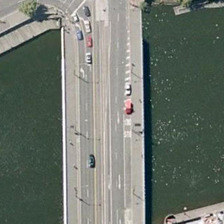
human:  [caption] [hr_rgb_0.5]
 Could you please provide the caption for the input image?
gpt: the road turns here and connects with the bridge .

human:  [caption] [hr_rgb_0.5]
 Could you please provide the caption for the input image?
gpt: a bridge with many cars running on it is on a river .

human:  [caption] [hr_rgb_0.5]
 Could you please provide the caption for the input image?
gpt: the road turns here and connects with the bridge .

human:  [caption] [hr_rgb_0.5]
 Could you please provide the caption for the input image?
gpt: a bridge with many cars running on it is on a river .

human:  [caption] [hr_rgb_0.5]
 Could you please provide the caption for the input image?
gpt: a bridge with many cars running on it is on a river .